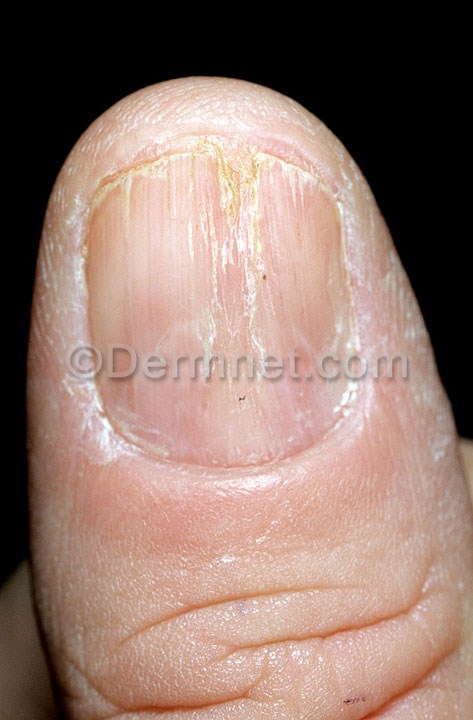
Disease: Nail Fungus and other Nail Disease